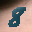
Label: 8